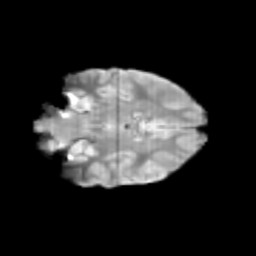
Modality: T2w
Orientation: coronal
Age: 12
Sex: female
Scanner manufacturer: siemens
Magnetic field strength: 3 T
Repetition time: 3.8 s
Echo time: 0.07 s